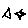
Label: star